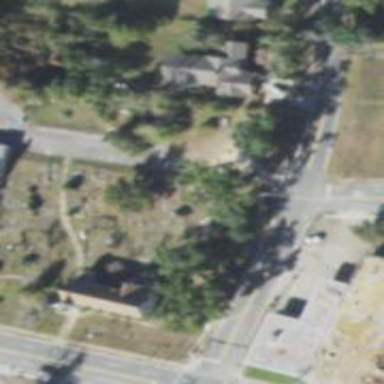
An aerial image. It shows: Cemetery.